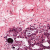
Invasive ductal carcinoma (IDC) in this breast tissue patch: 0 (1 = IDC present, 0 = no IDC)